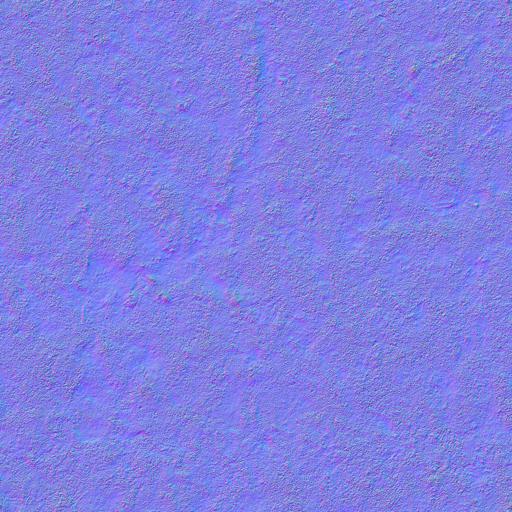
dirt dirty gravel grey ground pebbles